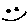
Label: smiley face